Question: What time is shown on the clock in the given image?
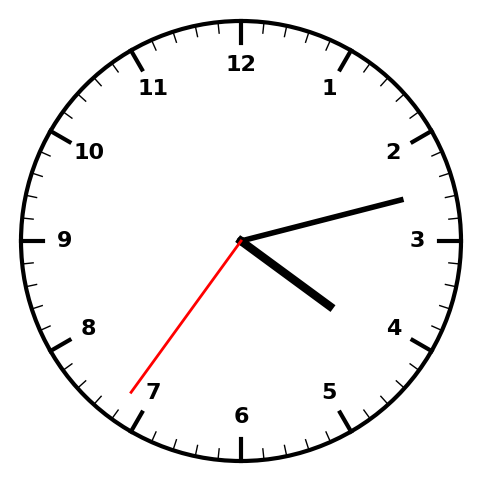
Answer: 04:12:36